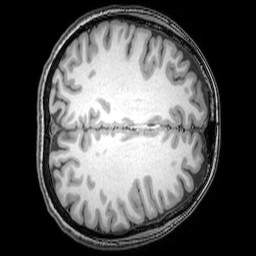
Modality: T1w
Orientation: axial
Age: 21
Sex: female
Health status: healthy
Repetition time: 0.081 s
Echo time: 0.037 s